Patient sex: M
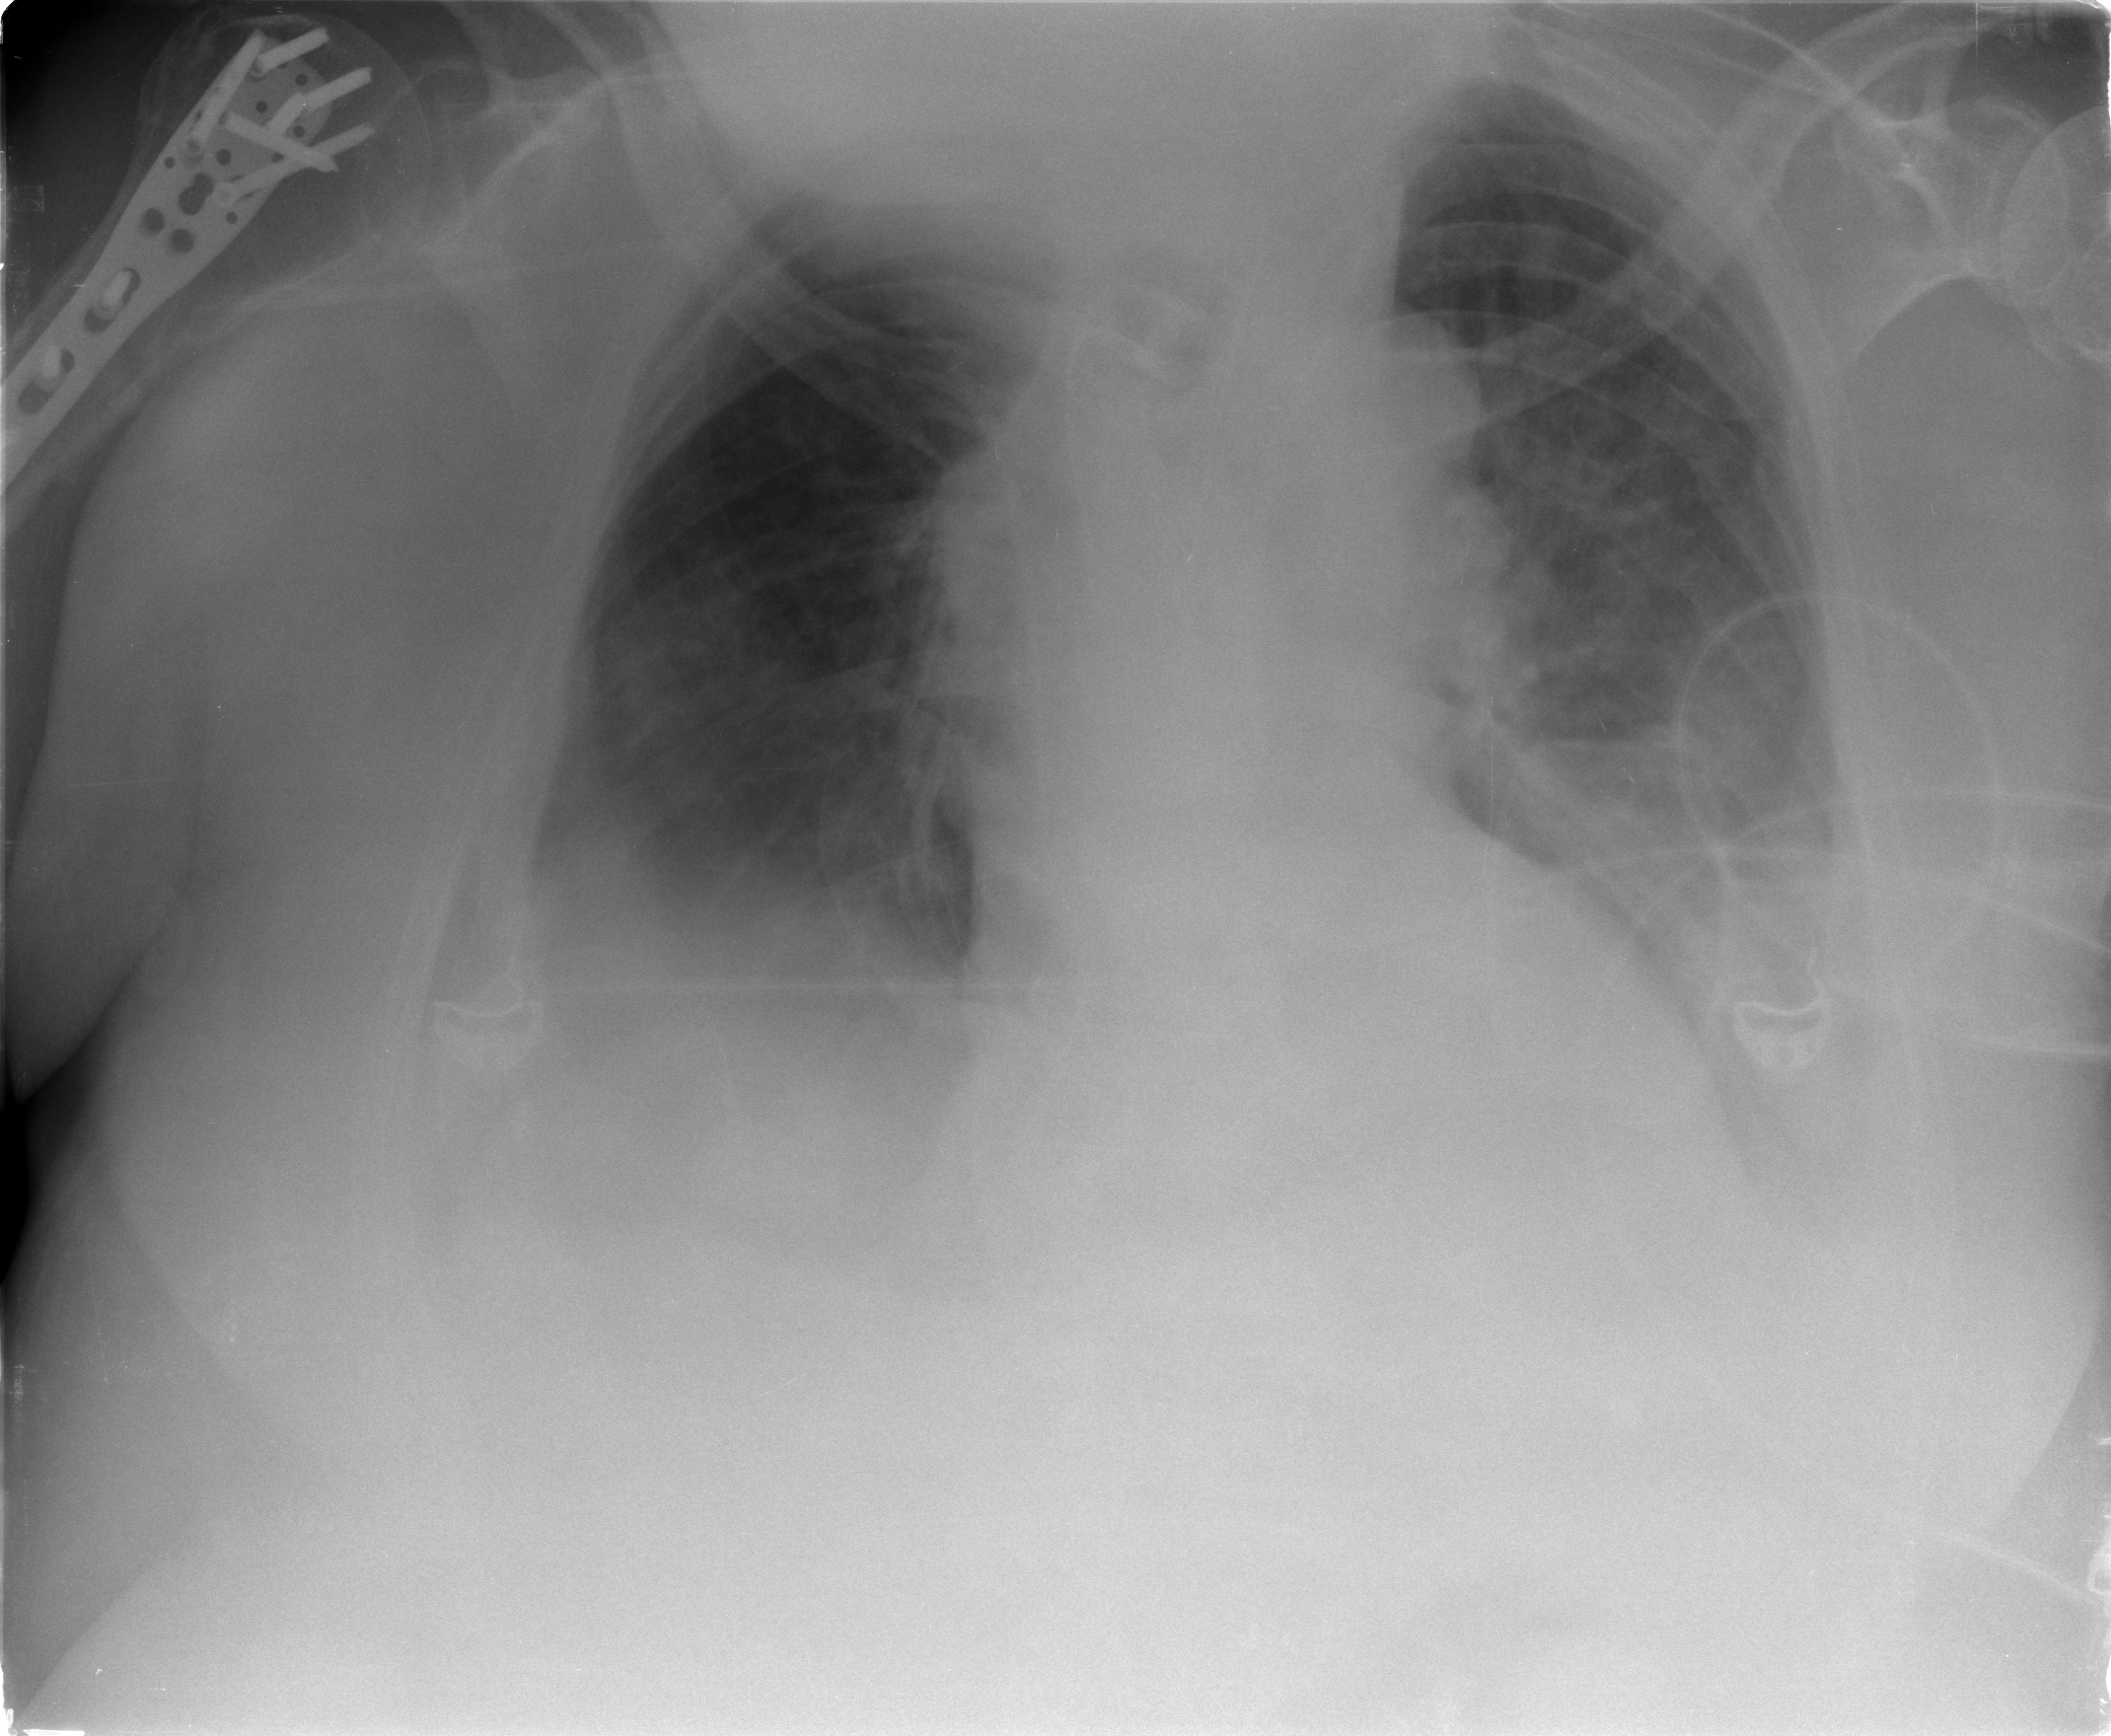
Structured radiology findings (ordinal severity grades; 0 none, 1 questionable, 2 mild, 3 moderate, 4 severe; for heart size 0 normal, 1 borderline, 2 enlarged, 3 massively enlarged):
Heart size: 2
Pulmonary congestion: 2
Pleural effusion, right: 2
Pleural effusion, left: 2
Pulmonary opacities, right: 0
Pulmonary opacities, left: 1
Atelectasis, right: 2
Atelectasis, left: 2